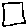
Label: square